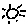
Label: sun